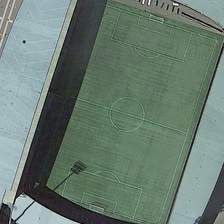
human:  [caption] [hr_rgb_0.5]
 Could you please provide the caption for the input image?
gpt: a football field is in a stadium .

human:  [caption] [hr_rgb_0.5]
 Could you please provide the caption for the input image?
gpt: a football field is in a stadium .

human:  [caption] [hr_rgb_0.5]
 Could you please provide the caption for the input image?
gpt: a football field is in a stadium .

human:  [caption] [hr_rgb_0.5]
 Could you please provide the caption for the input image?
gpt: a football field is in a stadium .

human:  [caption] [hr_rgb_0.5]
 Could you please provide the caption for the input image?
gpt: a football field is in a stadium .